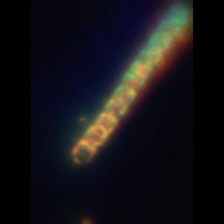
Taxon: Chaetoceros
Group: Diatoms